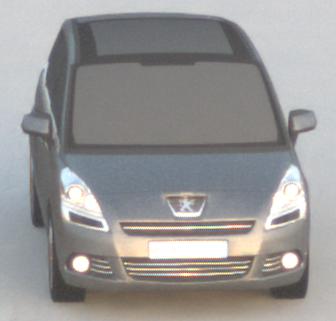
Make: Peugeot
Model: 5008 120 VTi
Detailed model: 5008 (I) Van
Model produced from: 2009/10
Model produced until: 2011/07
Doors: 5
Color: gray
Road condition: dry road
Daytime: sunrise or sunset
Contrast: low contrast